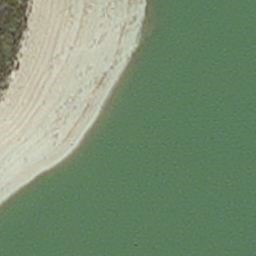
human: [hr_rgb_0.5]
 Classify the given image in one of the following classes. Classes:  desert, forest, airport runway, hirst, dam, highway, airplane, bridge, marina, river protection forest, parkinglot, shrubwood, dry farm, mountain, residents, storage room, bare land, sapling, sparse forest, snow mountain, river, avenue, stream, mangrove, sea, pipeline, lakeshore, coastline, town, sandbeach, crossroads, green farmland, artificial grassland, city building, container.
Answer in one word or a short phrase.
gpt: hirst